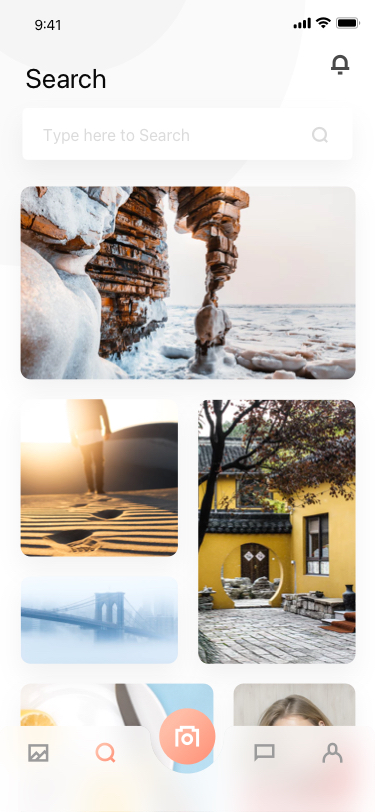
Text in this UI design:
Type here to Search
Search